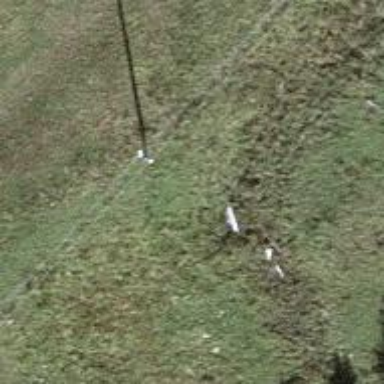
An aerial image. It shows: Power pole.